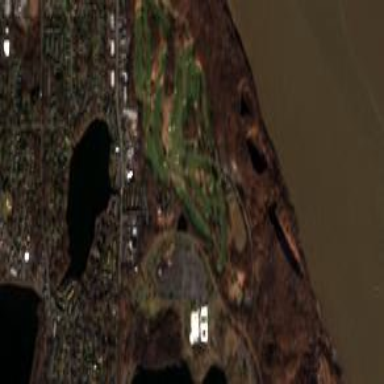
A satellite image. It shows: Golf course surrounded by greenery.